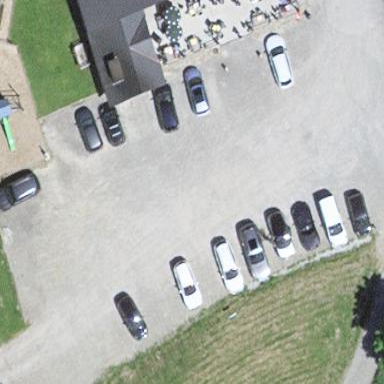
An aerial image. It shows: Parking area with surface.